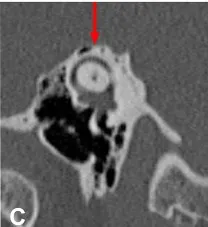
High resolution temporal bone CT images of the normal and abnormal stapes footplate as well as intraoperative images of the hypermobile stapes footplate. (C) Traditional Poschl image of the left temporal bone with bone windows shows that in this case of left third window syndrome, there is no superior semicircular canal dehiscence (red arrow).
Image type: radiology (ct)